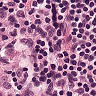
Metastatic tissue present: no